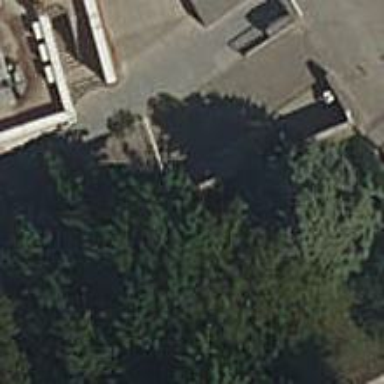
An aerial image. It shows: Lift gate barrier.